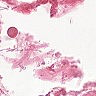
Metastatic tissue present: no